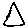
Label: triangle